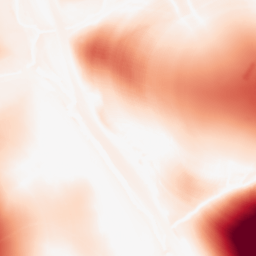
Category: morphological
Decomposition family: tophat
Decomposition parameters: size: 100
mode: white
Upsampling method: bspline
Upsampling parameters: scale: 2
Upsampling scale: 2